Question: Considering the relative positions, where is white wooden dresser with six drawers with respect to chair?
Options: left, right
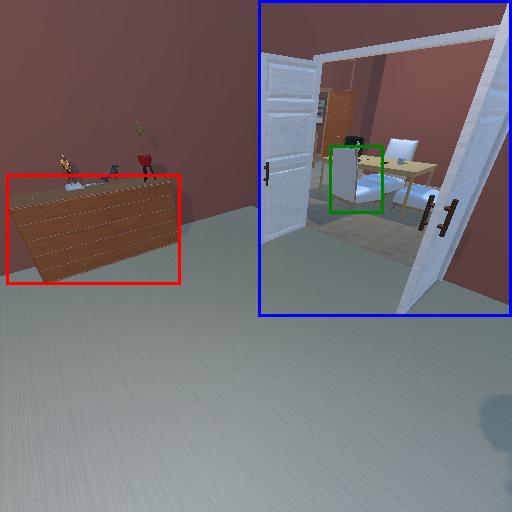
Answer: left